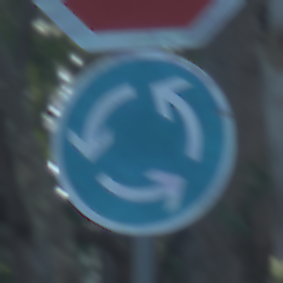
Verkehrszeichen: Kreisverkehr
Zusatzzeichen oben: Stop
Umgebung: Outdoor, Nature
Tageszeit: MorningAfternoon
Wetter: Clear
Licht: Natural
Jahreszeit: NotSpecified
Kontrast: LowContrast